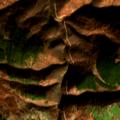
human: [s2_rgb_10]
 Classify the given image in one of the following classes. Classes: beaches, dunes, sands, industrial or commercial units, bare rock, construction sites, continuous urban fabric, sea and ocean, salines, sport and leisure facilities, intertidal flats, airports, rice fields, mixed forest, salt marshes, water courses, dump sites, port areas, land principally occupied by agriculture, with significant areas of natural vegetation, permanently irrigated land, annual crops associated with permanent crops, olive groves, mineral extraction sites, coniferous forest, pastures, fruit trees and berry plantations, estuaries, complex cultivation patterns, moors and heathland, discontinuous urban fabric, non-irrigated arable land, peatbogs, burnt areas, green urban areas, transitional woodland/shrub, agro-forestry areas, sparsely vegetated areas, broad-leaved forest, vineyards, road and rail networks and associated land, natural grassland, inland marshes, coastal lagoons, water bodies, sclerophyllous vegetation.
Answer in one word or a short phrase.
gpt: complex cultivation patterns, land principally occupied by agriculture, with significant areas of natural vegetation, broad-leaved forest, coniferous forest, mixed forest